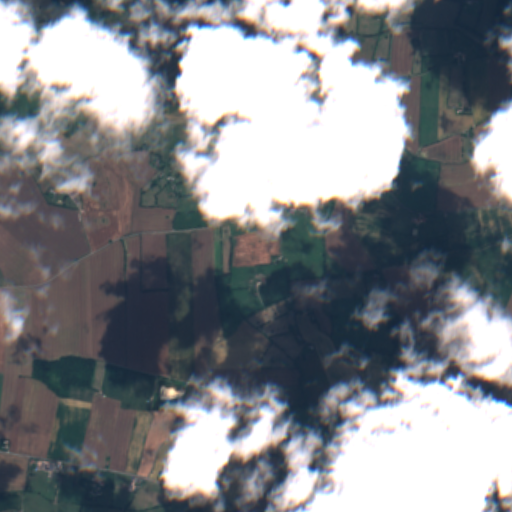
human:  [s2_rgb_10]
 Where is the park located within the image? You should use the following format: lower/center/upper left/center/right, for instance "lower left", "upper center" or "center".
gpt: The park is located in the center of the image.
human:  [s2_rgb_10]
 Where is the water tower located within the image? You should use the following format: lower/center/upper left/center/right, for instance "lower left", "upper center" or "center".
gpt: The water tower is located in the lower right of the image.
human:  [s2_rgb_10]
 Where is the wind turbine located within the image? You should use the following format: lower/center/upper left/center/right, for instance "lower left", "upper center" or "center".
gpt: The wind turbine is located in the lower left of the image.
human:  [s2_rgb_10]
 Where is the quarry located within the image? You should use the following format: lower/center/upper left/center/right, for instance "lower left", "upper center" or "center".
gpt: There is no quarry in the image.